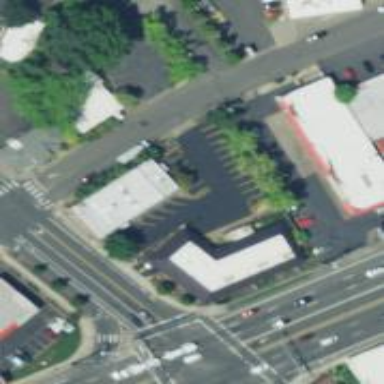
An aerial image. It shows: Retail area.